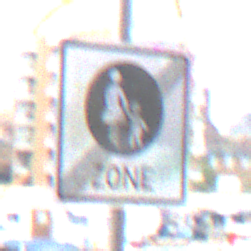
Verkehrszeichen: EndeFussgaengerzone
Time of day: MorningAfternoon
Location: Outdoor (Urban)
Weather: Overcast
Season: NotSpecified
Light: Natural